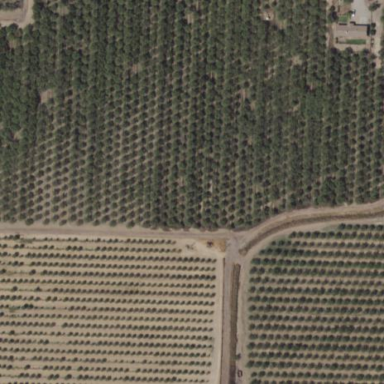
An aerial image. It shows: Almond orchard with rows of almond trees.